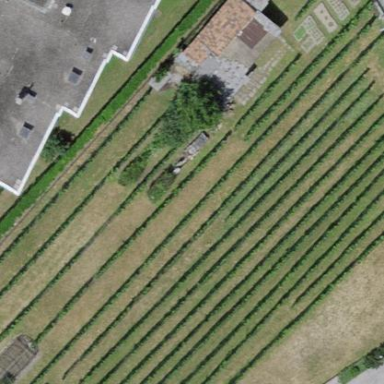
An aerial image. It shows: Vineyard with grape crops.